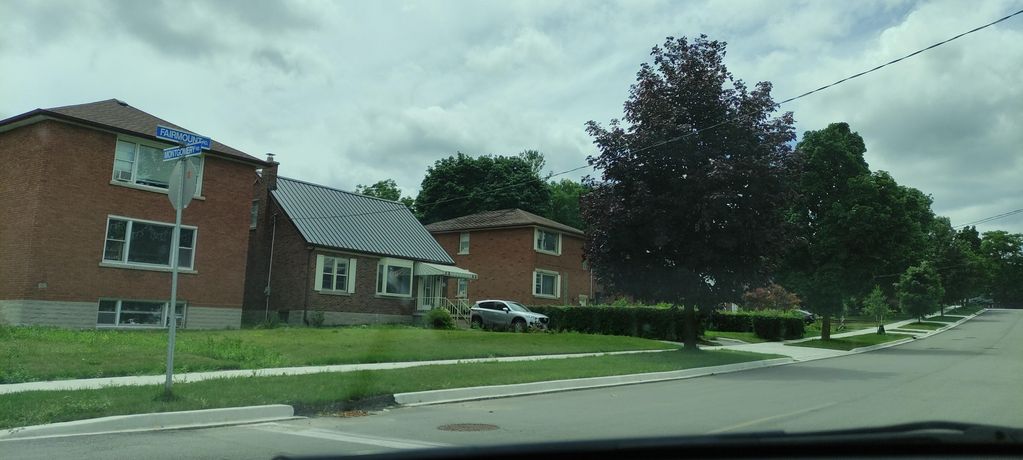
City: kitchener-waterloo